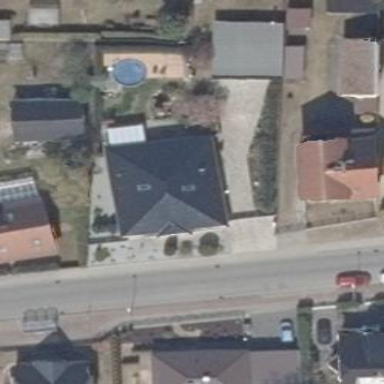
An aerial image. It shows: Building with hipped roof.